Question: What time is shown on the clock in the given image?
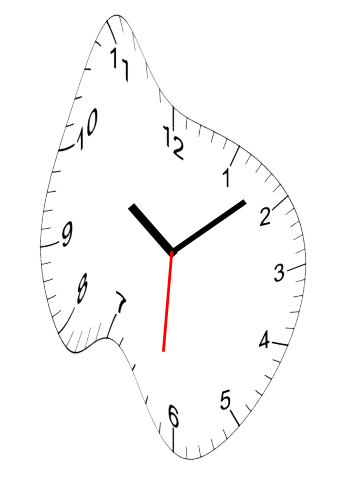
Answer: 10:08:31